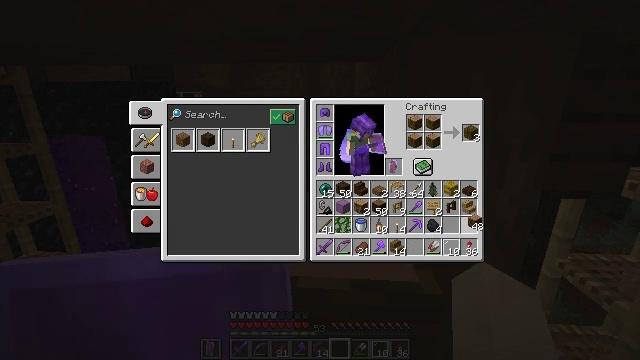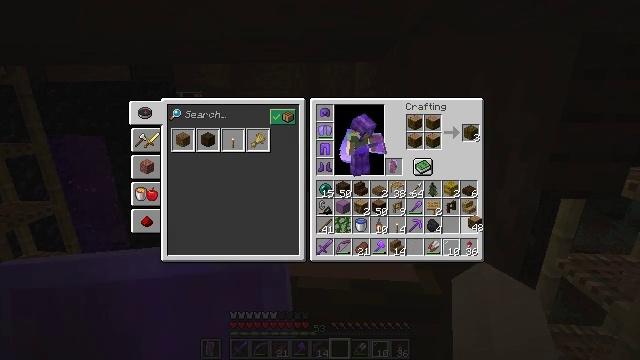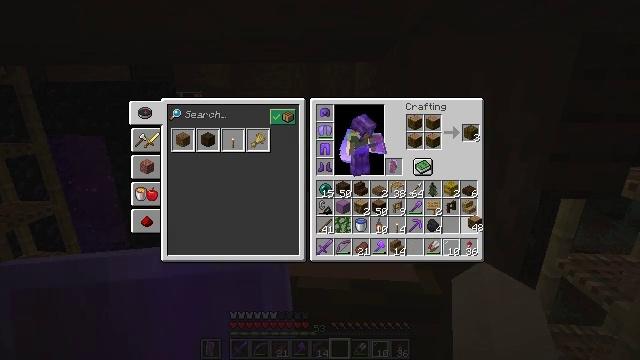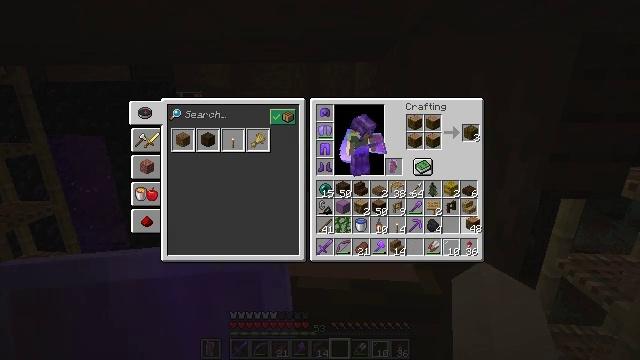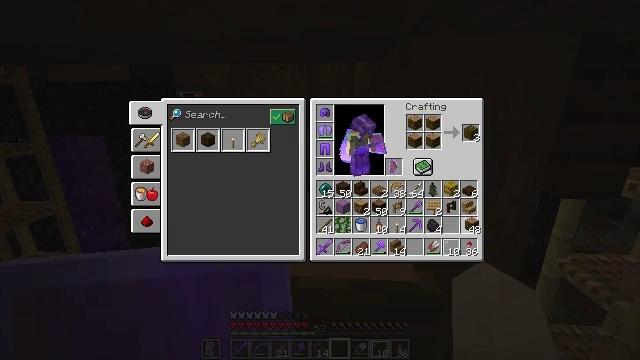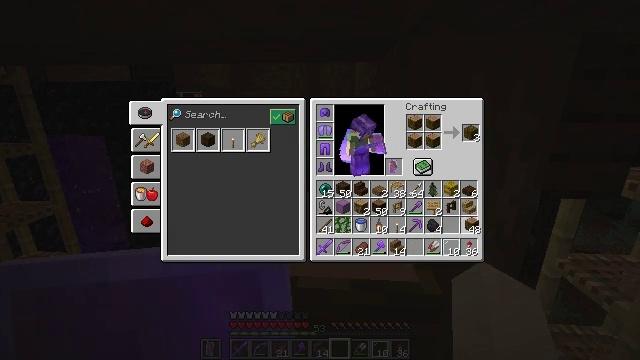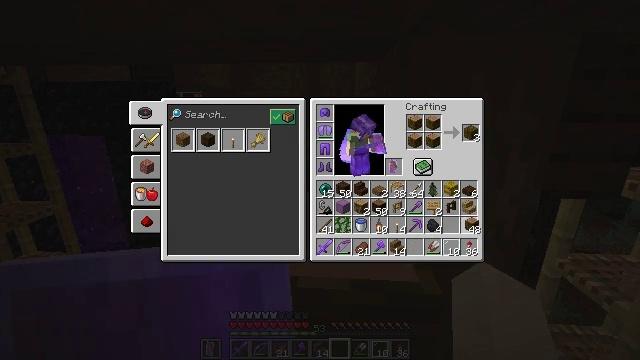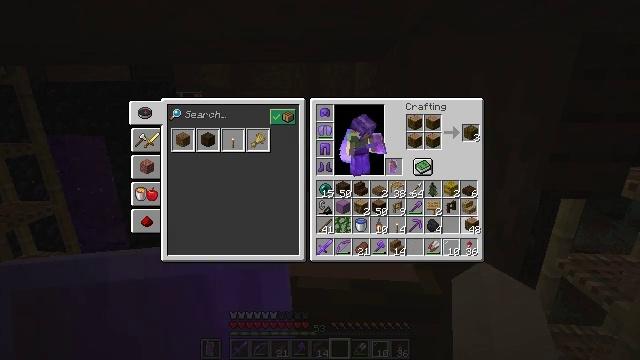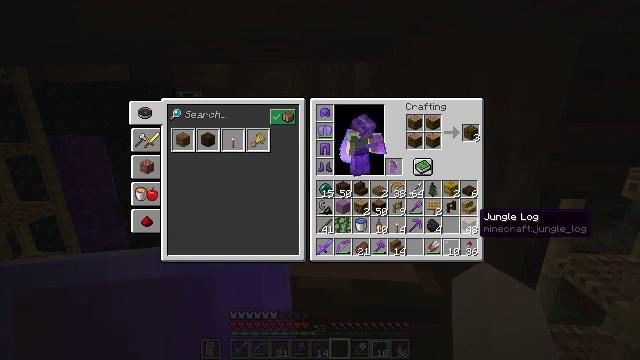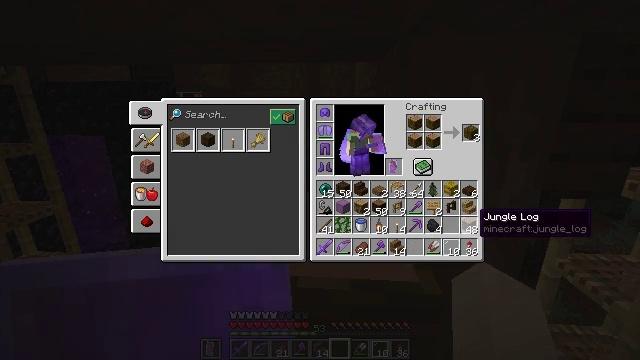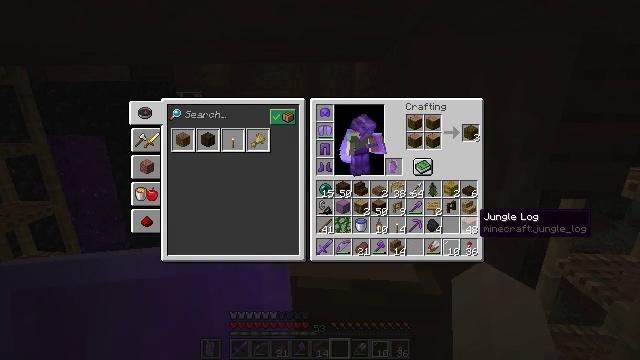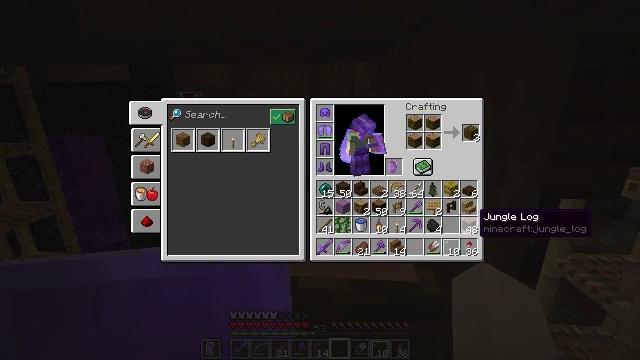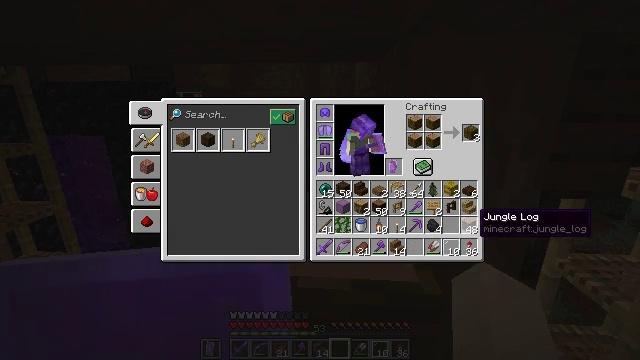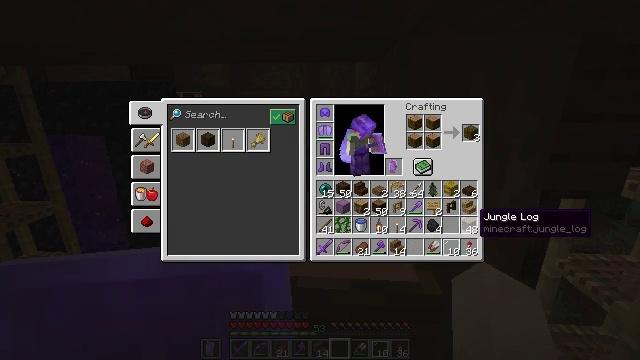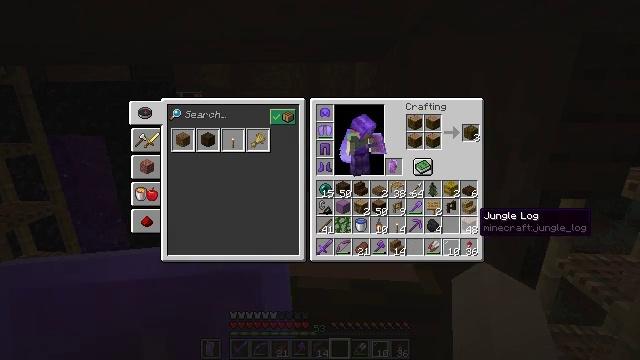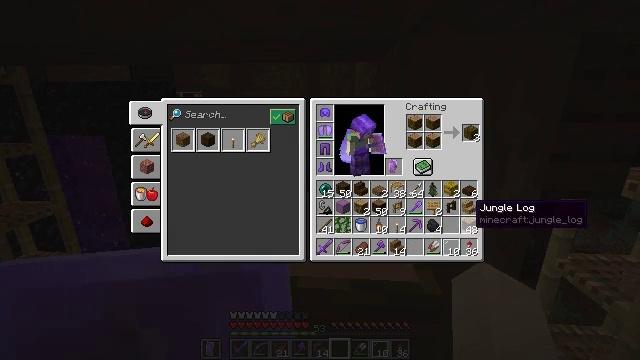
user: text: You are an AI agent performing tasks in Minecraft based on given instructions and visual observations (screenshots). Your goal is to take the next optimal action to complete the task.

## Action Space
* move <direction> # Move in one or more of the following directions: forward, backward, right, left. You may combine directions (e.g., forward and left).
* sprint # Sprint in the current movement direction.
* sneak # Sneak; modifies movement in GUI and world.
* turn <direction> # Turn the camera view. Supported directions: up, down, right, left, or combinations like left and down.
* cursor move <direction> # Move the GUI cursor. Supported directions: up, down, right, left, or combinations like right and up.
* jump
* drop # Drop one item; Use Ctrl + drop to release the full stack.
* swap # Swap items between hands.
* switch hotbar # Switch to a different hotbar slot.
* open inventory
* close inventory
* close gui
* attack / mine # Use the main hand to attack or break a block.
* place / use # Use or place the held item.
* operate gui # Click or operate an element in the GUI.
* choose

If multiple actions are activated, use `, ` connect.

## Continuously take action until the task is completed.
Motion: motion action
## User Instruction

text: craft item jungle wood
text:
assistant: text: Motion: no_op
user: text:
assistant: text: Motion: no_op
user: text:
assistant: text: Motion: no_op
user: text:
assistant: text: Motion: no_op
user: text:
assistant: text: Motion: attack / mine
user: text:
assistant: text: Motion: attack / mine
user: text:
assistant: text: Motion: attack / mine
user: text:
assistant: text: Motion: no_op
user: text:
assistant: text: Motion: no_op
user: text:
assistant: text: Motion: no_op
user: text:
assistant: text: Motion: no_op
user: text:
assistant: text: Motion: no_op
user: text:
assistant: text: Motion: no_op
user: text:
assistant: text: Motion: no_op
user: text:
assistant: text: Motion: turn up
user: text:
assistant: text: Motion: sneak, turn up
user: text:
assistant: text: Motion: sneak, turn up
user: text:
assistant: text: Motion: sneak, turn up
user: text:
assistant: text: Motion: sneak
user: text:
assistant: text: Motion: sneak
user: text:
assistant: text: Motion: sneak
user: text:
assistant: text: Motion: sneak, turn up
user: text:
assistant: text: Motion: sneak
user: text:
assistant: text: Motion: sneak
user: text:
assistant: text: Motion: sneak
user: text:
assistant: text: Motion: sneak
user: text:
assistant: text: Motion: sneak, attack / mine
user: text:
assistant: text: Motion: sneak, attack / mine
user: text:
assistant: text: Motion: sneak, attack / mine
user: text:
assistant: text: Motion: sneak